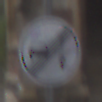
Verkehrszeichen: EndeVerbotUeberholenEinspurigeFahrzeuge
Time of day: Midday
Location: Outdoor (Urban)
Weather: Overcast
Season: NotSpecified
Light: Natural